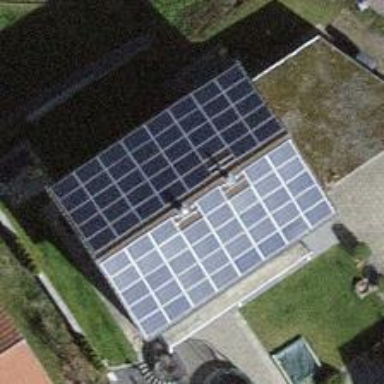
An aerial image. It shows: Solar power generator.